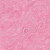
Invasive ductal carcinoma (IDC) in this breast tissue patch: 0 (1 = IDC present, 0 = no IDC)